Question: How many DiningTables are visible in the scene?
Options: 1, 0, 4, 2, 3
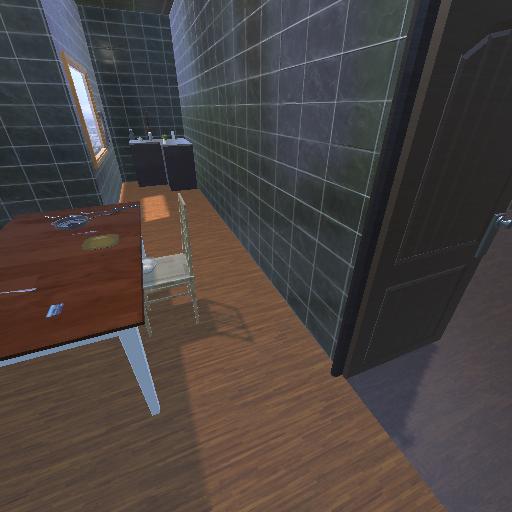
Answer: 1